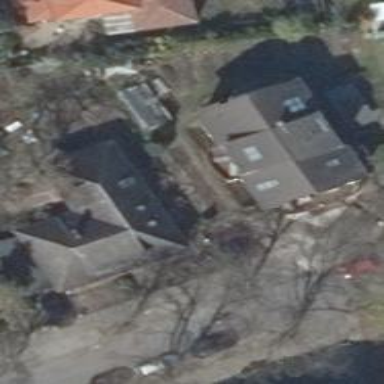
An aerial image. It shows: Simple house.